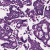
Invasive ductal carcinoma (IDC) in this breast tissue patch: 1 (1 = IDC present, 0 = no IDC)